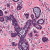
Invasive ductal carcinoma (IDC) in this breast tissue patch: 0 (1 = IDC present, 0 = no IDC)